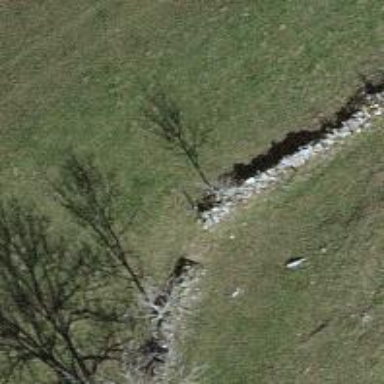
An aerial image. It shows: Wall made of dry stone.